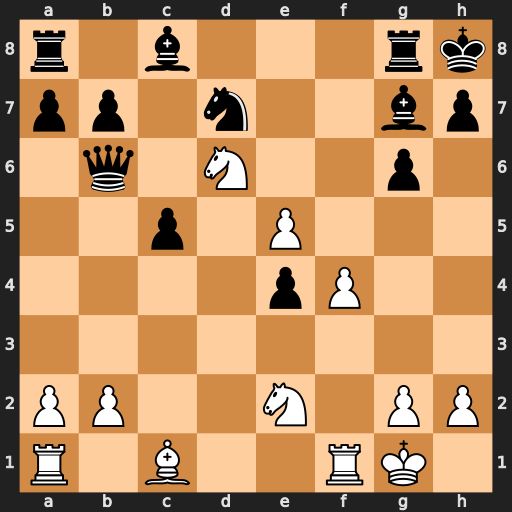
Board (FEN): r1b3rk/pp1n2bp/1q1N2p1/2p1P3/4pP2/8/PP2N1PP/R1B2RK1
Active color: w
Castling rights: -
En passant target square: -
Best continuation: Nf7#